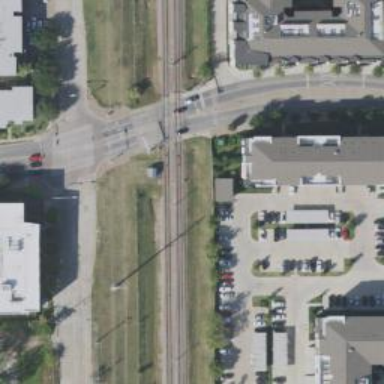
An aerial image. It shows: Light rail electrified with contact line.